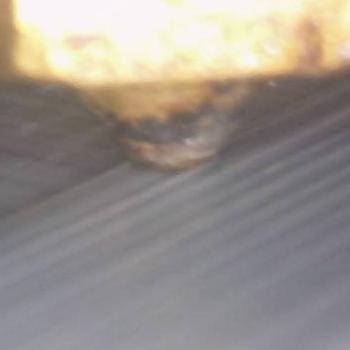
Flow rate: 149%